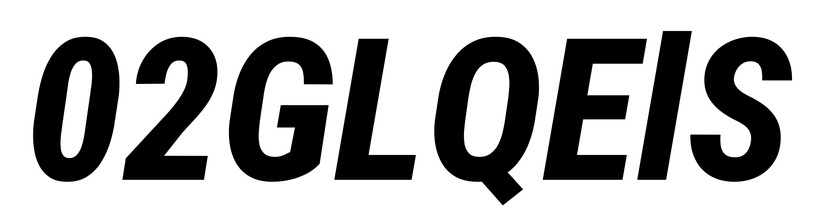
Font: Roboto-Italic_Condensed_ExtraBold_Italic